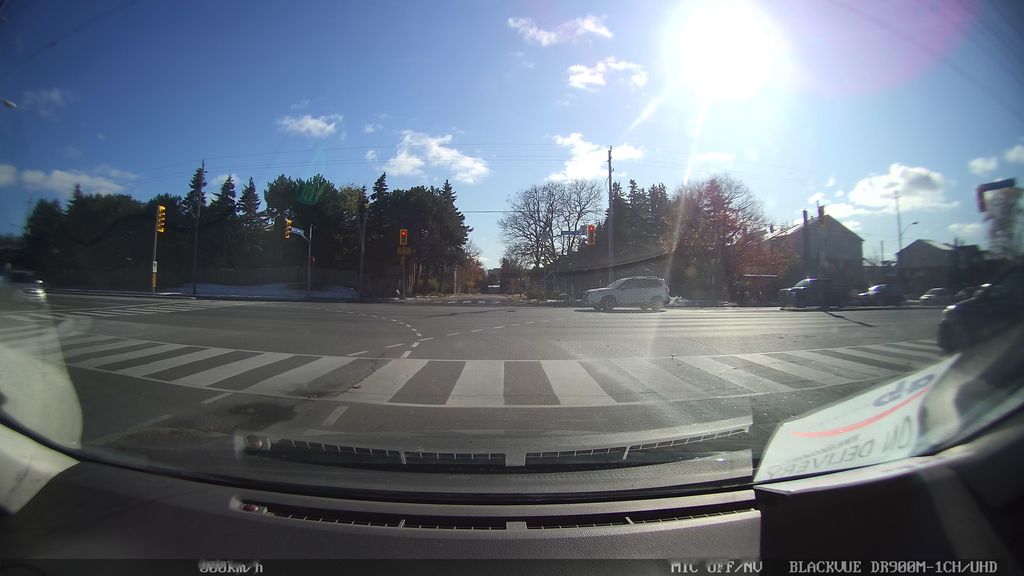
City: toronto